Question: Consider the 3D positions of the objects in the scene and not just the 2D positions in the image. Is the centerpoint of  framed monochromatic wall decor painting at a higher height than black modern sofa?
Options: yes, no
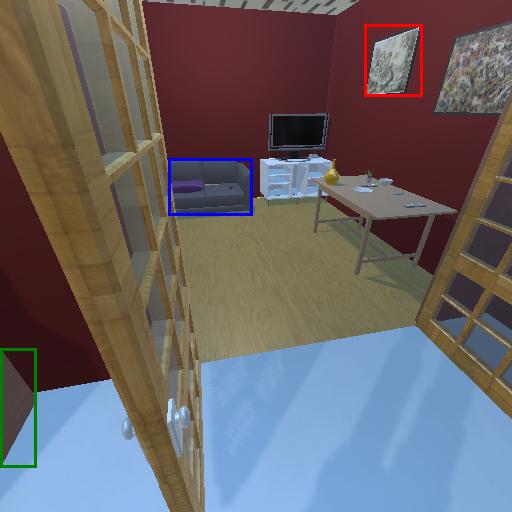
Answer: yes